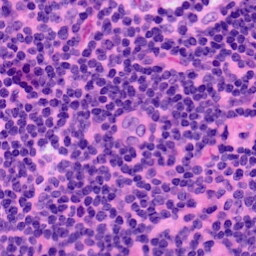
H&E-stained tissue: LymphNode